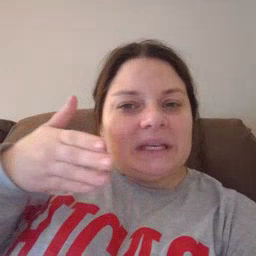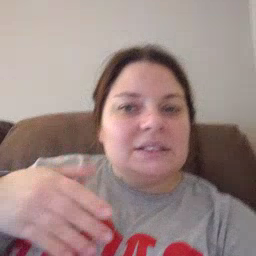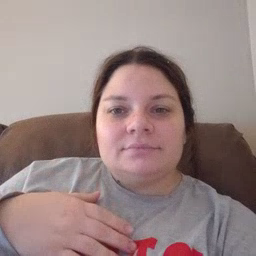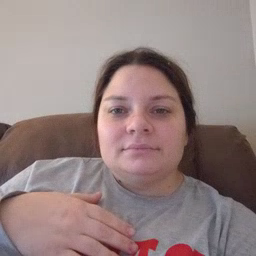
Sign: jeans